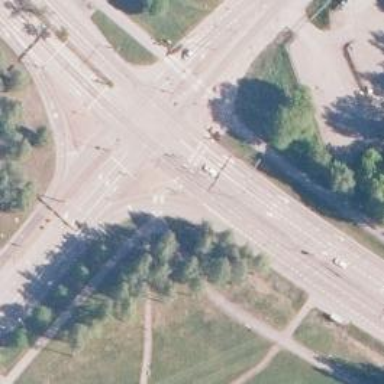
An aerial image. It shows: Tertiary link road with asphalt surface.